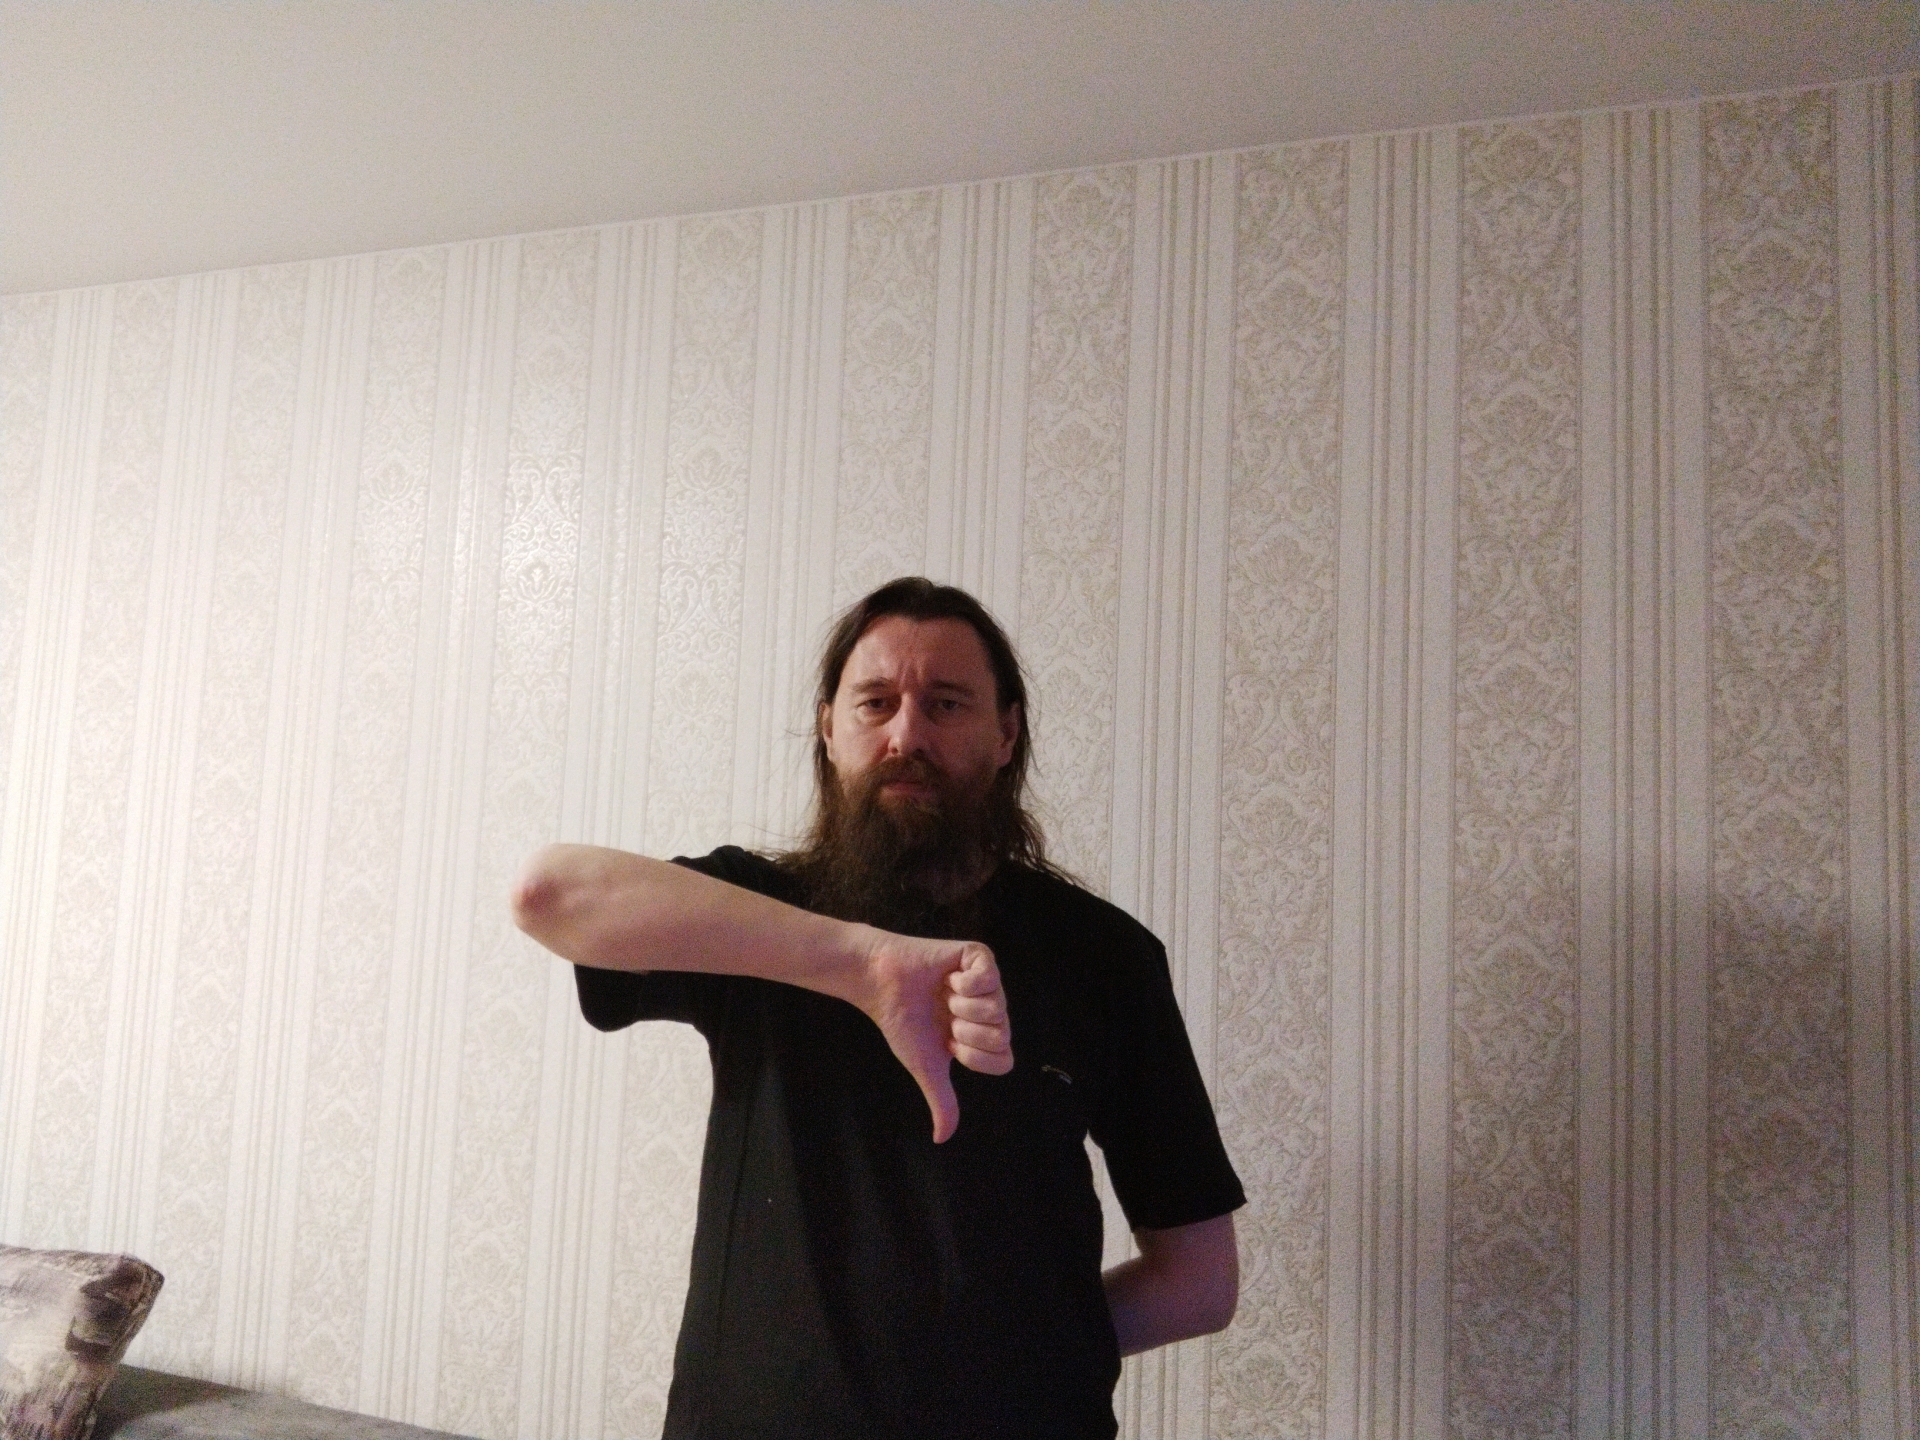
Label: noise